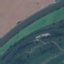
Label: River